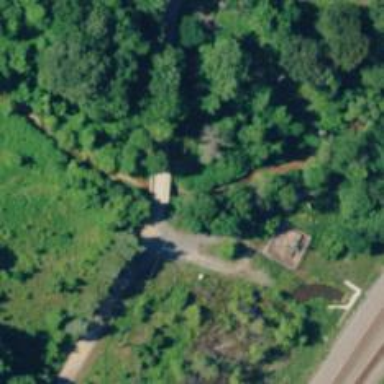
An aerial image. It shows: Unclassified road on bridge.